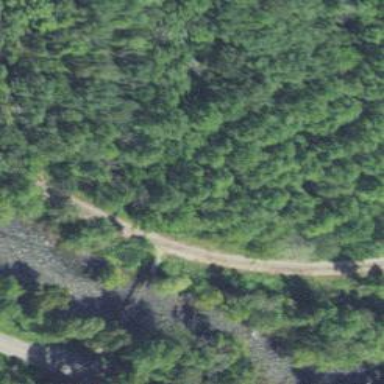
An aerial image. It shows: Path with excellent trail visibility.